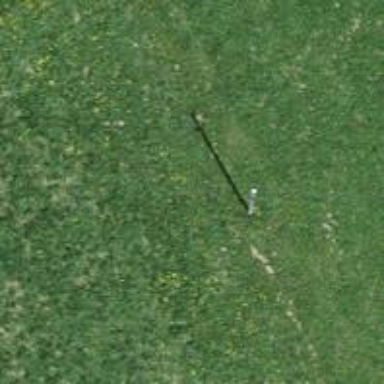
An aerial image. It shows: Power pole.